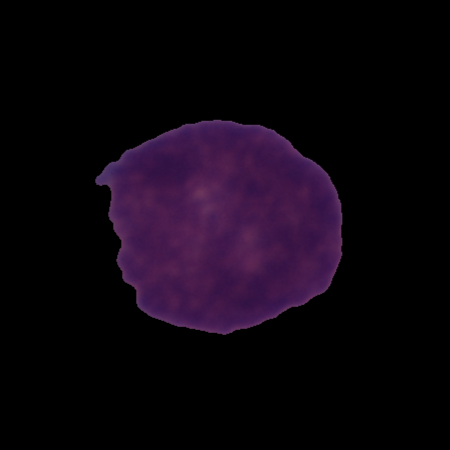
Label: cancer